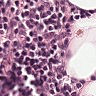
Metastatic tissue present: no